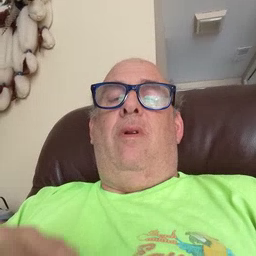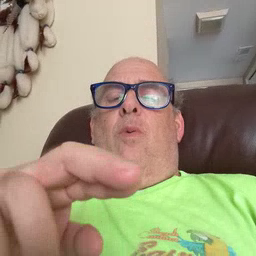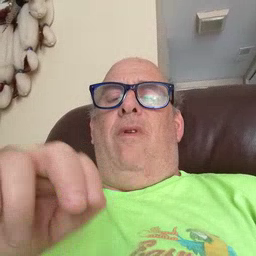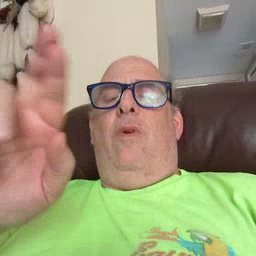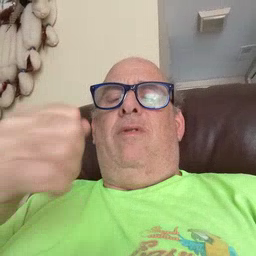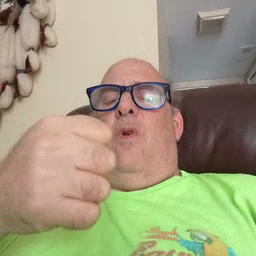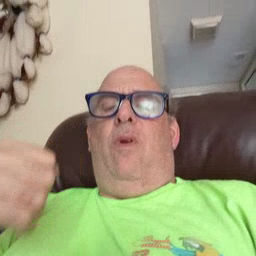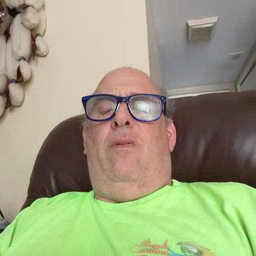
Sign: refrigerator